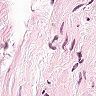
Metastatic tissue present: no